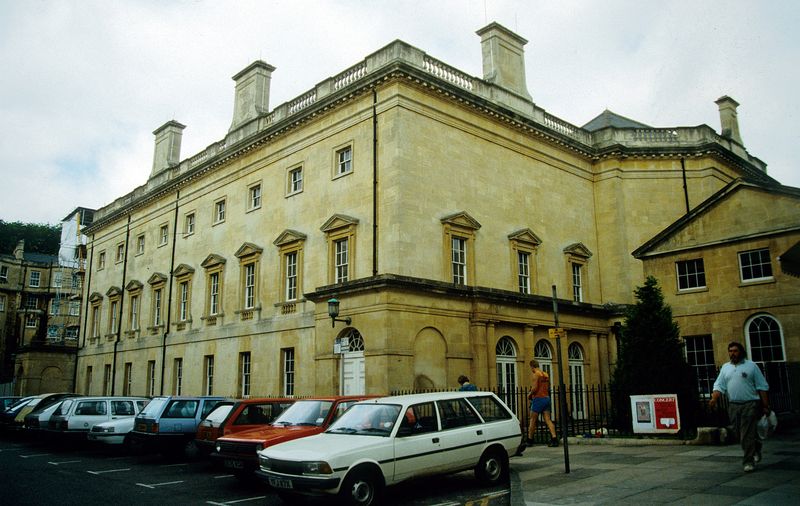
Titel: Außenansicht
Künstler: John d.J. Wood
Standort: Bath
Institution: Assembly Rooms
Schlagwörter: baum, blau, dunkel, himmel, mann, schatten, weiß, wolken, dreieck, gelb, menschen, ocker, sand, stadt, fenster, frau, grau, hell, lampe, lampen, laterne, licht, paris, schwarz, strasse, terasse, tür, dach, gebäude, haus, rot, weg, zaun, beige, alt, hose, wand, architektur, mensch, stein, bild, vorhang, häuser, brüstung, gitter, sommertag, drei, klassizismus, england, renaissance, schräg, kamin, kamine, räder, schornstein, vorbau, garten, beine, bewölkt, deutschland, balkon, ecke, ansicht, bogen, fassade, italien, passanten, türen, modern, dächer, giebel, mauer, schornsteine, tag, klein, türe, spazieren, platz, schlot, besucher, auto, rundbogen, masten, romantik, spitz, geländer, langweilig, galerie, anbau, foto, fotografie, eingang, schild, bürgersteig, sprossen, türme, palast, palazzo, balustrade, bedeckt, regenrinne, wolkig, seite, asphalt, gehweg, pflastersteine, hässlich, plakat, bahnhof, tanne, hallo, türstock, photo, ausstellung, fries, dreiecksgiebel, villa, sims, gesims, putz, sandstein, residenz, mezzanin, portikus, geschosse, achsen, ballustrade, bibliothek, konsolen, museum, tur, stockwerke, autos, klassisch, rohr, gebälk, gibel, dachgeschoss, plakate, kranzgesims, aufriss, etage, flachdach, ädikula, attika, piano nobile, parkplatz, segmentgiebel, erdgeschoss, fenstergiebel, ädikulen, neoklassizismus, obergeschoss, markierung, verdachung, fensterreihe, balustraden, parken, eckansicht, fallrohr, rohre, polo, trasse, mezanin, parkplätze, amt, gurtgesims, hintereingang, gefägnis, dreieichksgiebel, konsolengesims, moments, parkbuchten, n, michelangello, stockerk